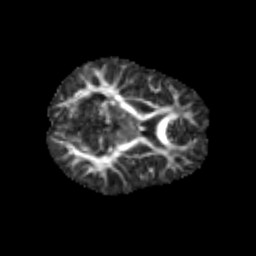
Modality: FA
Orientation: axial
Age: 7
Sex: male
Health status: healthy